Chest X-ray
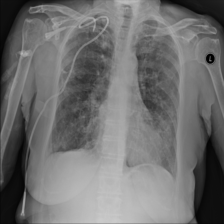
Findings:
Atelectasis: negative
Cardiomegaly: negative
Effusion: negative
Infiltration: positive
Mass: negative
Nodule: positive
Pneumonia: negative
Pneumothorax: positive
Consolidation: negative
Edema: negative
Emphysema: negative
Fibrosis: negative
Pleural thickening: negative
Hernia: negative